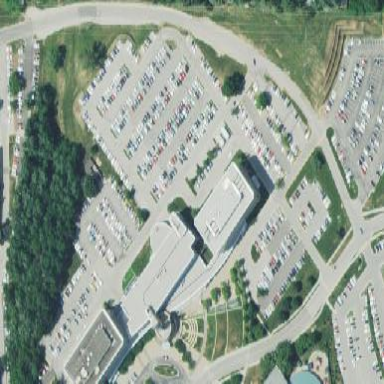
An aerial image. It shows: Office building.